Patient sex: M
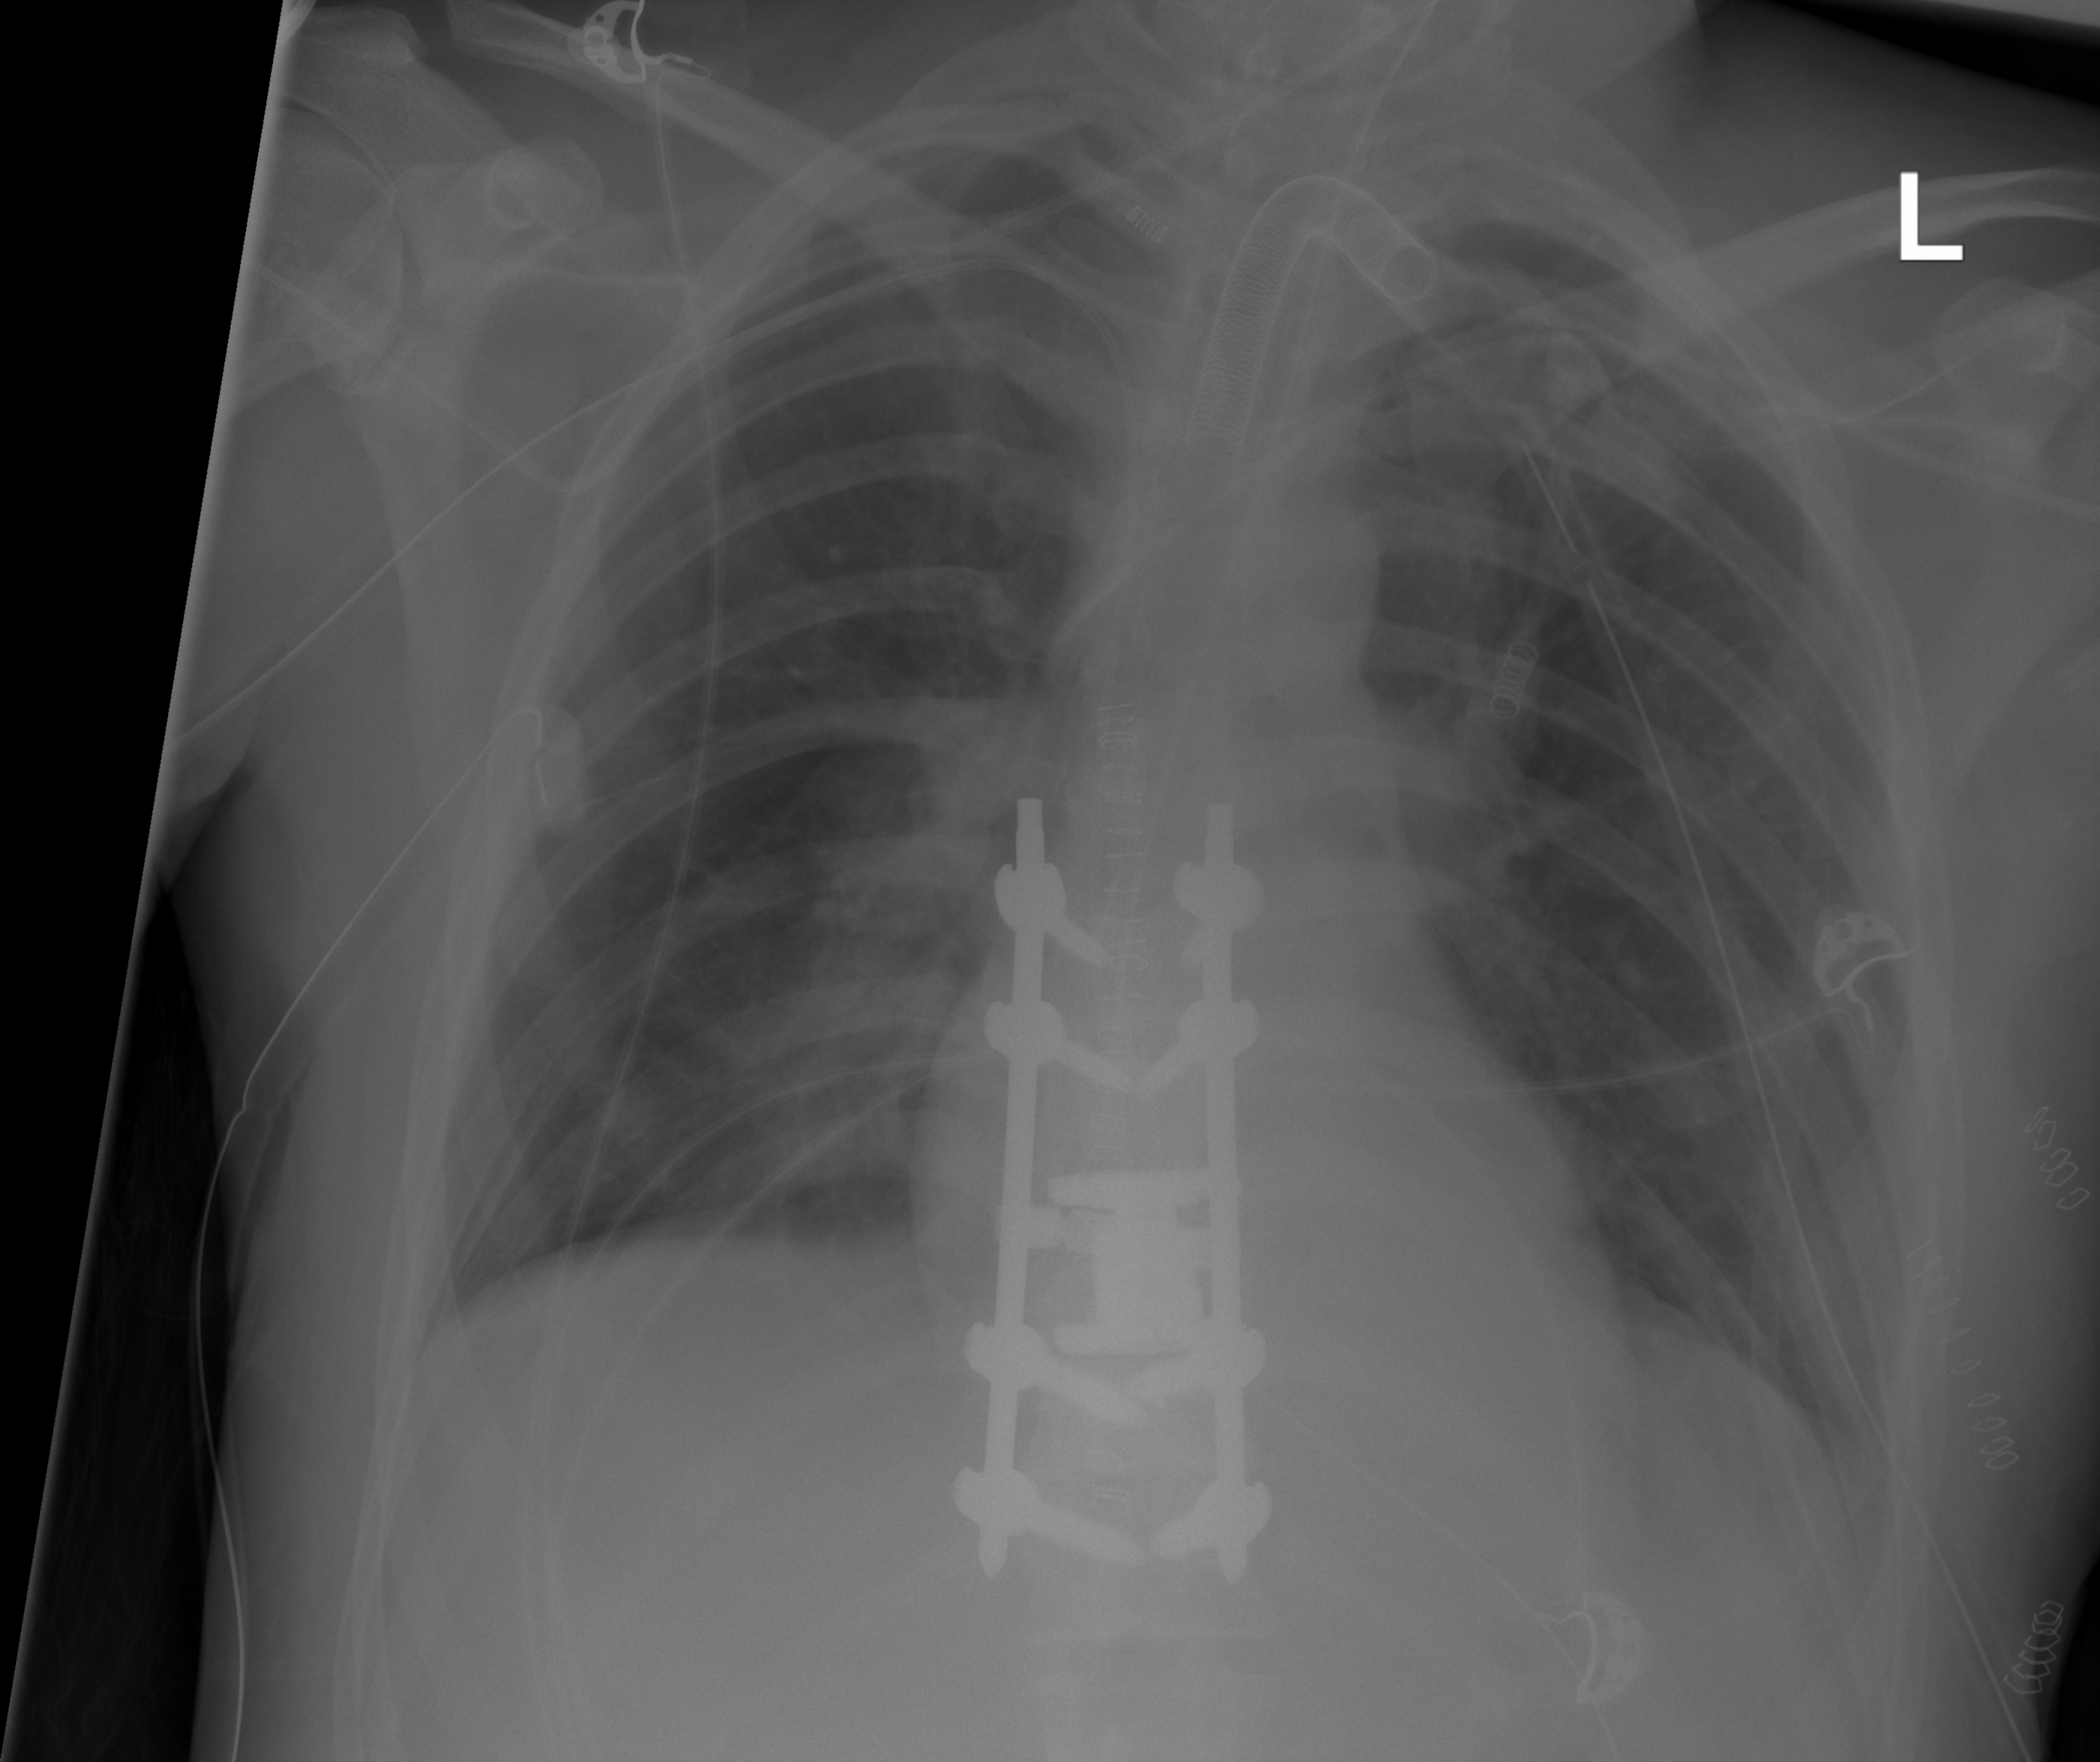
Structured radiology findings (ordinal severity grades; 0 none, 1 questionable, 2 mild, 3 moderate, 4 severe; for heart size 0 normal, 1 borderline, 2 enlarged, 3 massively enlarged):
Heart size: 0
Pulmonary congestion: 0
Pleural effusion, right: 0
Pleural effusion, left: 0
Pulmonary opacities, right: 0
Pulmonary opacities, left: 0
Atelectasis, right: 0
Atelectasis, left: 2